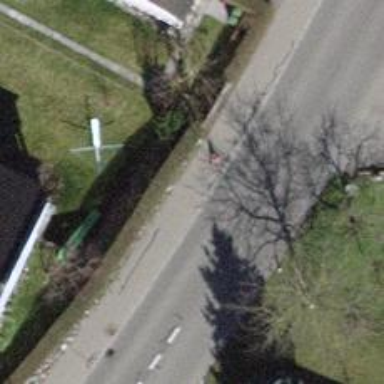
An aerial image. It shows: Asphalt sidewalk along the footway.